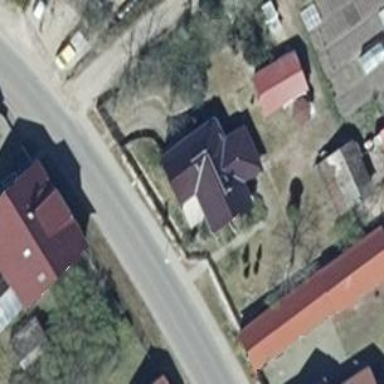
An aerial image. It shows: House with flat roof. The building has various parts.